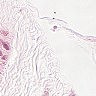
Metastatic tissue present: no